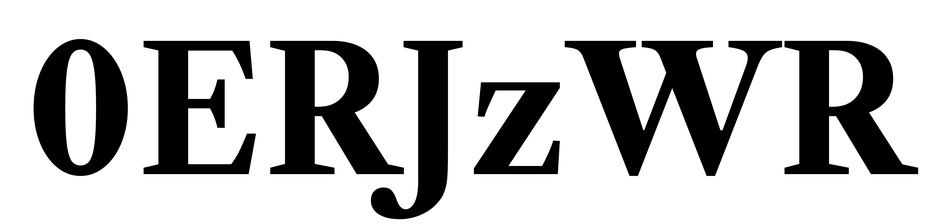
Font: LibreCaslonText_Bold